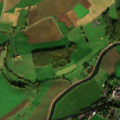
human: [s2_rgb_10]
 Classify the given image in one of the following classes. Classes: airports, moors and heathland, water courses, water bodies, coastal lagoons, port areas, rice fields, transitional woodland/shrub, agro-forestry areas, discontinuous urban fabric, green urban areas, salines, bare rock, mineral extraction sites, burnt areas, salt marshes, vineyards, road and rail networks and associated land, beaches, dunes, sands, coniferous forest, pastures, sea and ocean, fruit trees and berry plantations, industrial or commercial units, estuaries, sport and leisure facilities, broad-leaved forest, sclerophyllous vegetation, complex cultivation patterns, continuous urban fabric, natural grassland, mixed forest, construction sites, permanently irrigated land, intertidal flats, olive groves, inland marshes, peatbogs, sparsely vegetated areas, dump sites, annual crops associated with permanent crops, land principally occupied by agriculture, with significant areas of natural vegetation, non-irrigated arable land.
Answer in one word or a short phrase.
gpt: discontinuous urban fabric, non-irrigated arable land, pastures, broad-leaved forest